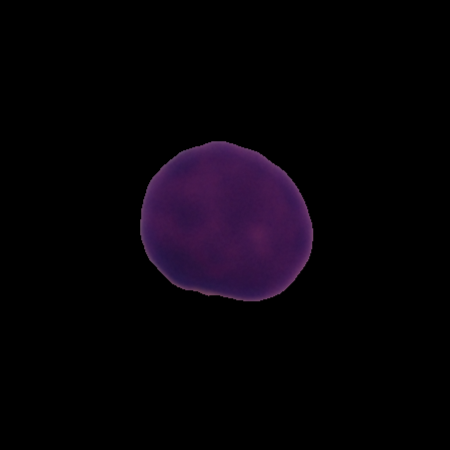
Label: healthy